Field crop: tomato
Growth stage: 1
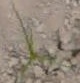
Species: cyperus